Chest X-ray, PA view. Patient: 66 years old, sex M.
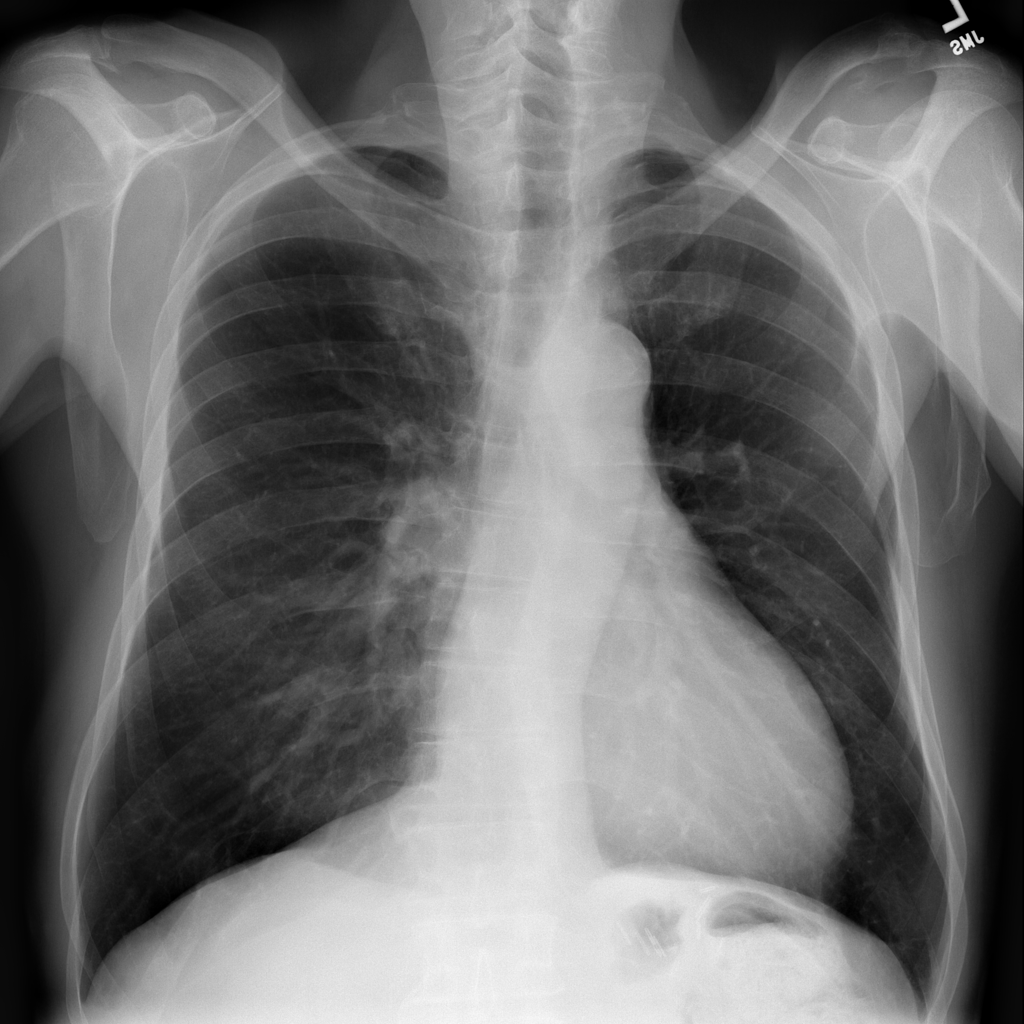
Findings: Emphysema